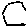
Label: hexagon